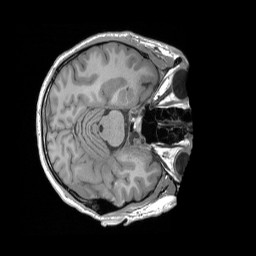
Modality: T1w
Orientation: axial
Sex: male
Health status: ill
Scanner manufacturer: siemens
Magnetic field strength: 3 T
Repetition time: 1.66 s
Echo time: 0.00254 s